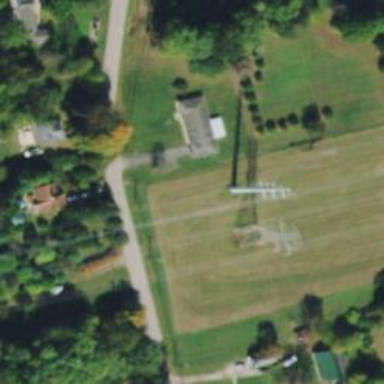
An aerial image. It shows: Lattice structure tower.